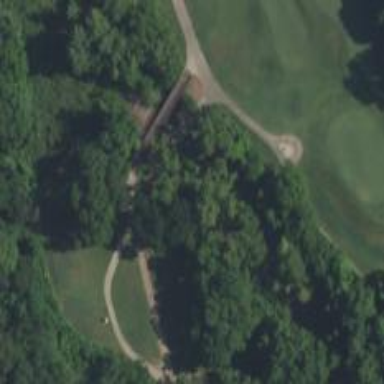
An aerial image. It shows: Path used for both walking and golf.